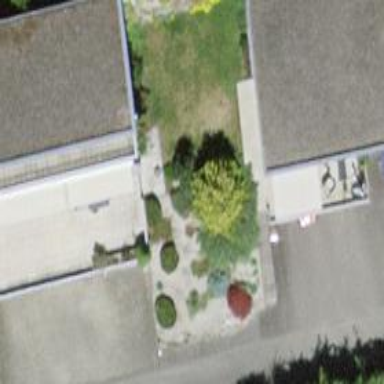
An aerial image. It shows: Simple house.